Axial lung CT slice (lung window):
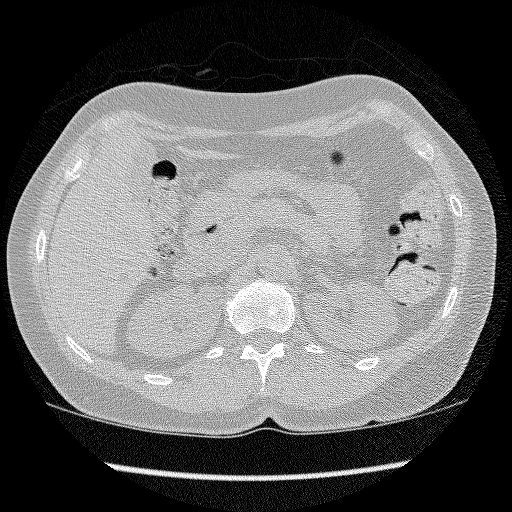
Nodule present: no